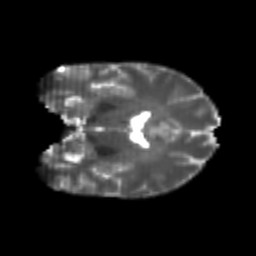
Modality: T2w
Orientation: coronal
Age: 22
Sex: female
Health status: healthy
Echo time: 0.074 s